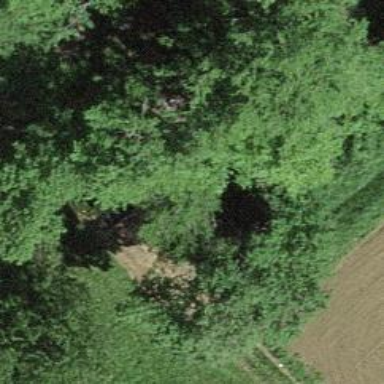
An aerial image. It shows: Hunting stand.